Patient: sex M, age 74
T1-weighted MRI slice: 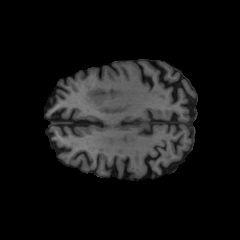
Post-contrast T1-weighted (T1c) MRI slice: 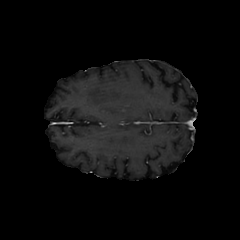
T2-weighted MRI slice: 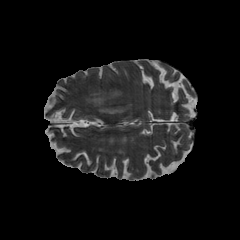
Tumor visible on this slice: yes
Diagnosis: Glioblastoma, IDH-wildtype
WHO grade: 4